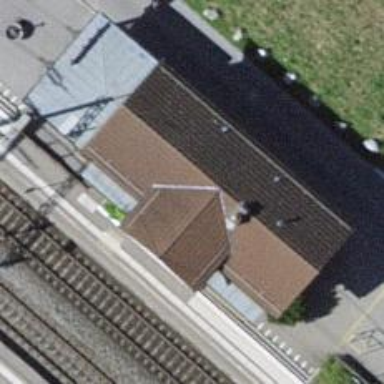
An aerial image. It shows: Railway halt station for public transport.